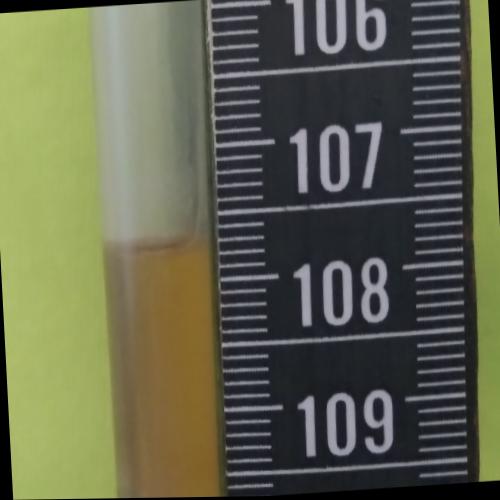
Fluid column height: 107.7 cm